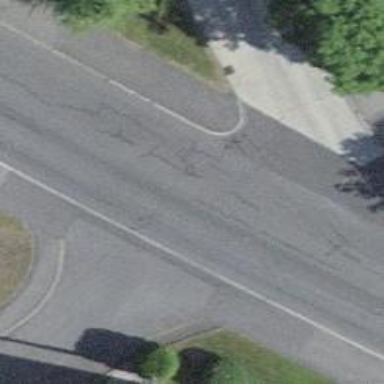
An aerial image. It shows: Residential road with asphalt surface. There are trolley wires above the road and separate sidewalks on both sides.